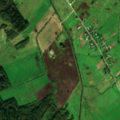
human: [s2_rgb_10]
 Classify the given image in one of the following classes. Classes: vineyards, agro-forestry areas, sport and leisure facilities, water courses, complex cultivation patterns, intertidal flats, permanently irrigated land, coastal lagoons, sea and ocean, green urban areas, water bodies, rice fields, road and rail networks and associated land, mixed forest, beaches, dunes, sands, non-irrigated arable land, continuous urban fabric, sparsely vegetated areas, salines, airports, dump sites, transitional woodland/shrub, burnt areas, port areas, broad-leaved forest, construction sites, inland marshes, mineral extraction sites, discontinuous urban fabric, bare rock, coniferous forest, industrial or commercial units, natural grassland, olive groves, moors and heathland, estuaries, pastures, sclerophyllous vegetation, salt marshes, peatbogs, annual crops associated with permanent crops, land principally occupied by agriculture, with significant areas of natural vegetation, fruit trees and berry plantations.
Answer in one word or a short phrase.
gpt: non-irrigated arable land, pastures, complex cultivation patterns, mixed forest